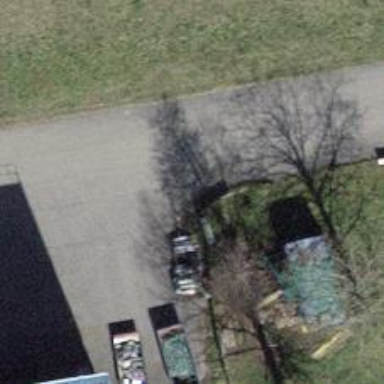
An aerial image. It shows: Fence.